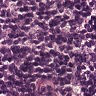
Metastatic tissue present: no